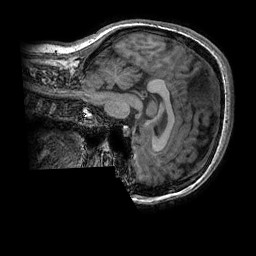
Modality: T1w
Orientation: sagittal
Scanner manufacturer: ge
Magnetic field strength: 3 T
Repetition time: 0.008156 s
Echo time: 0.00318 s